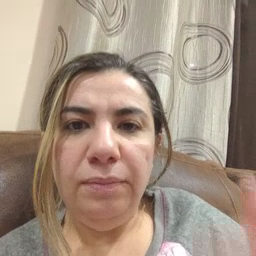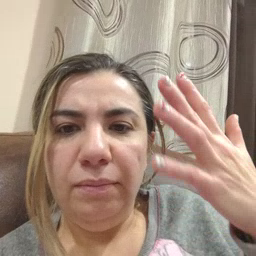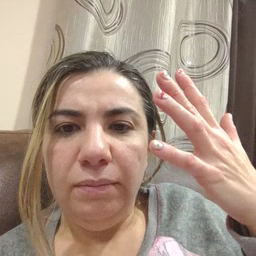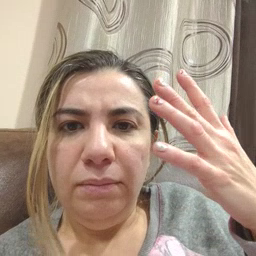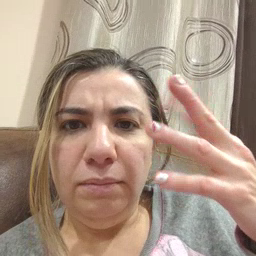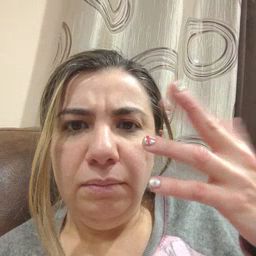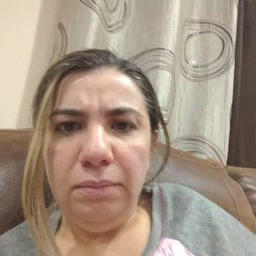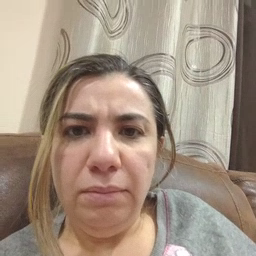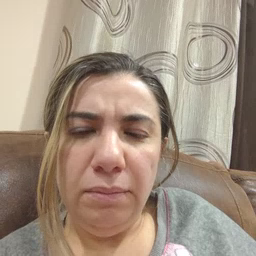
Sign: finger